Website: slack
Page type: payment
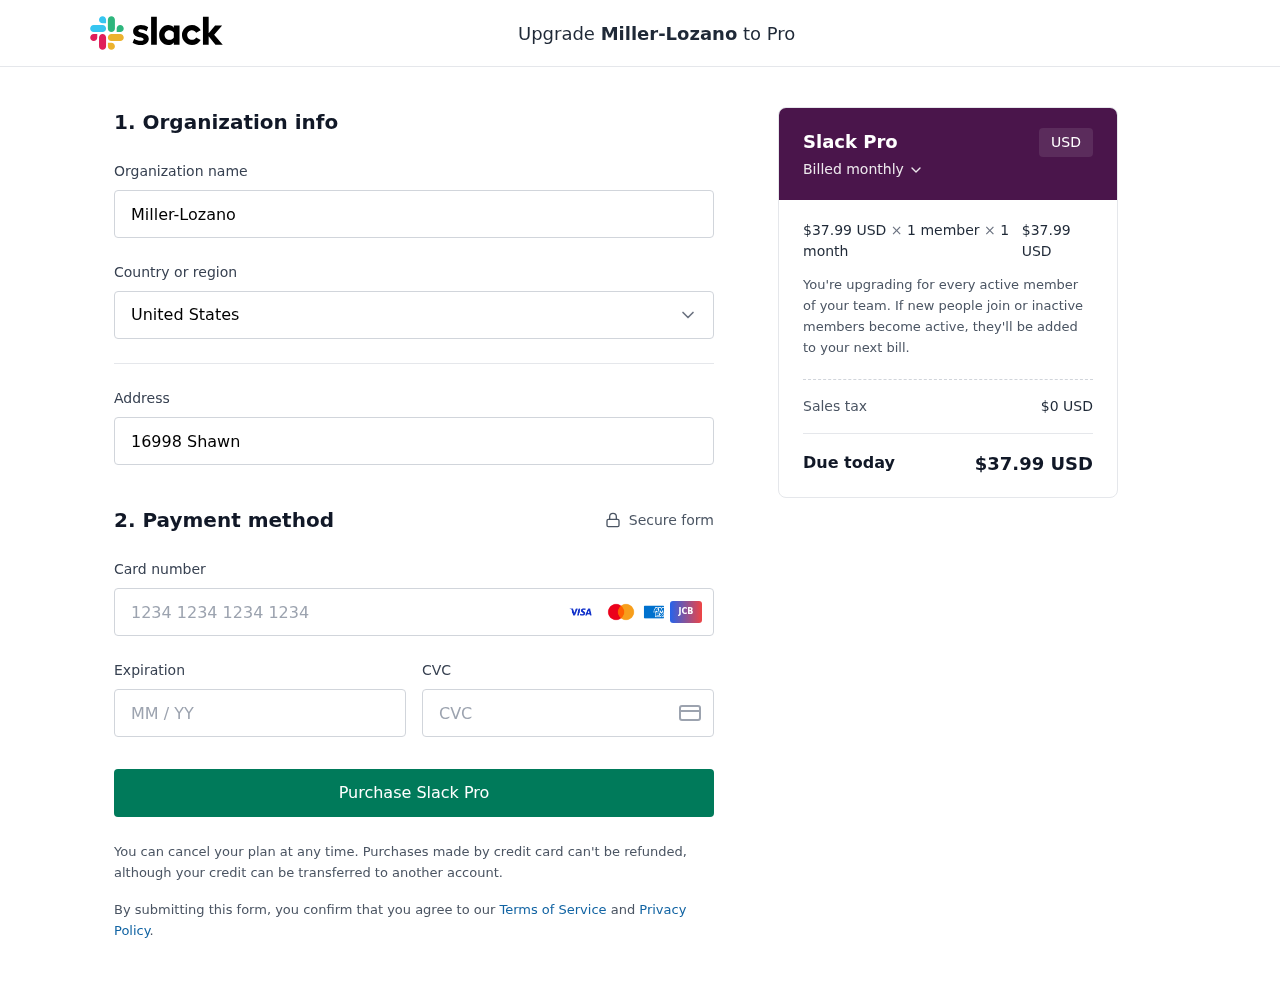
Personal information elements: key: PII_CARD_CVV
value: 375
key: PII_CARD_EXPIRY
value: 09/28
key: PII_CARD_NUMBER
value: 4211 8259 0785 2906
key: PII_COMPANY
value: Miller-Lozano
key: PII_COUNTRY
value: United States
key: PII_STREET
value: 16998 Shawn Falls
Product elements: key: PRODUCT1_PRICE
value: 37.99
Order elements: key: ORDER_SUBTOTAL
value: $37.99 USD
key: ORDER_TAX
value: $0 USD
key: ORDER_TOTAL
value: $37.99 USD